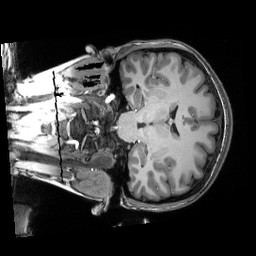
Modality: T1w
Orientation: coronal
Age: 24
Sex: female
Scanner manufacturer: siemens
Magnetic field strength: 3 T
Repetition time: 2.5 s
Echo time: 0.00343 s